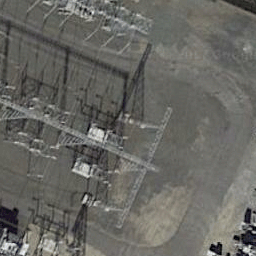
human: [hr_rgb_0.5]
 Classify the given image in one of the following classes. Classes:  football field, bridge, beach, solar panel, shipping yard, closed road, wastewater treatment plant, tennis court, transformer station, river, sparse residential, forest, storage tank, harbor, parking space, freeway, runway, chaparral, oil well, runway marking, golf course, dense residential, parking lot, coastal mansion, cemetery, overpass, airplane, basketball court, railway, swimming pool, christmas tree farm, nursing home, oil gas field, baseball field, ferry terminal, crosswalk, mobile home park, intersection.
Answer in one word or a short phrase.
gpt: transformer station